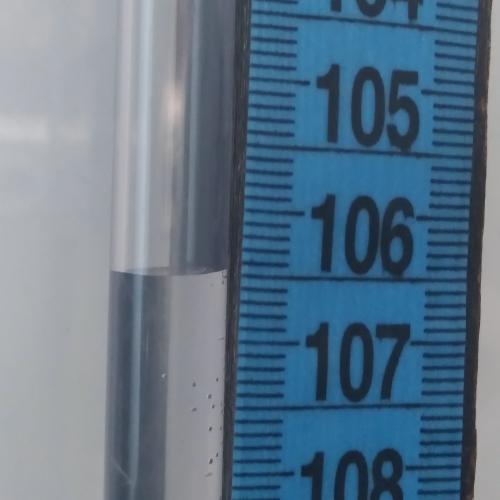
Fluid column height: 106.5 cm